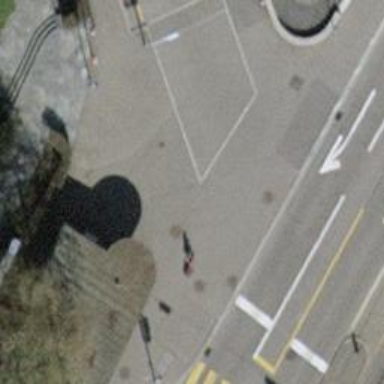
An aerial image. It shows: Unmarked crossing with traffic calming table on the road.